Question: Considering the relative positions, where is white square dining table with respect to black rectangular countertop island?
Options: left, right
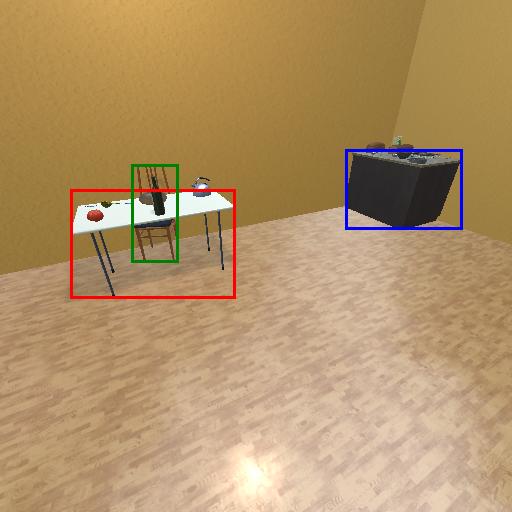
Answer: left